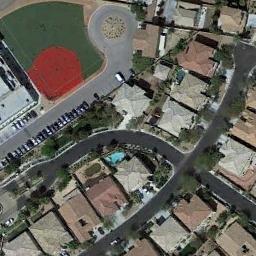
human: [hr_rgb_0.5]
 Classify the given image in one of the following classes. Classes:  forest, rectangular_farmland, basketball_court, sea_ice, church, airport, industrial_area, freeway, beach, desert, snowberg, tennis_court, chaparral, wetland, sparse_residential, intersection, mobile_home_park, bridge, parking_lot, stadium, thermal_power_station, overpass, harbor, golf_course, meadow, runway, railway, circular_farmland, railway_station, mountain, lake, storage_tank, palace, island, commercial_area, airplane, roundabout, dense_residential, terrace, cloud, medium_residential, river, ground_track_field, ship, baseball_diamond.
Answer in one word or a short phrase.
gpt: baseball_diamond